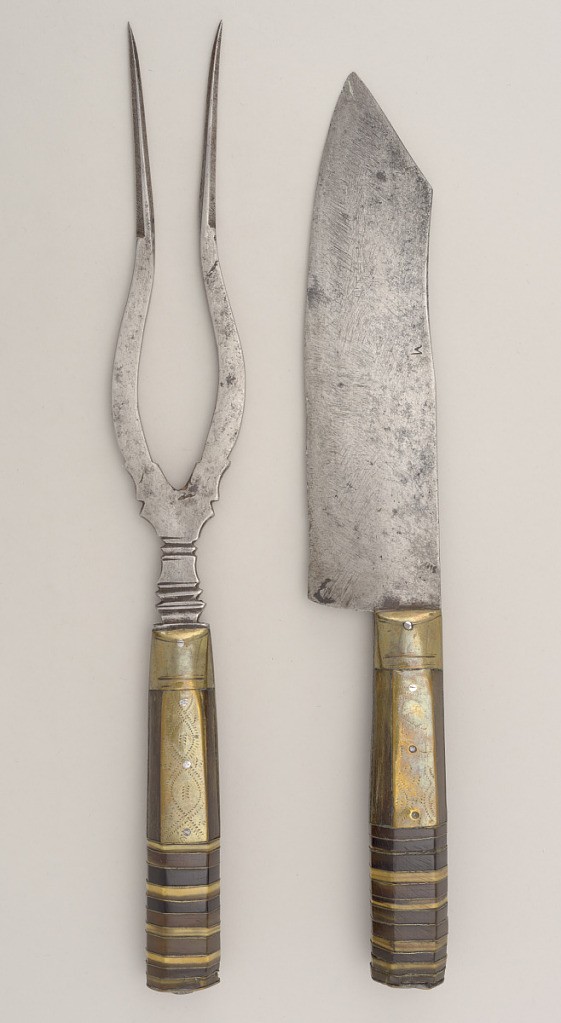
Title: Fork
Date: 17th century
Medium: steel, brass, horn, bone
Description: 1985-103-10: Large two-tined fork, tines curved and pointed. Bo...;     1985-103-11: Wide steel blade, slightly up-curved lower edge, a...